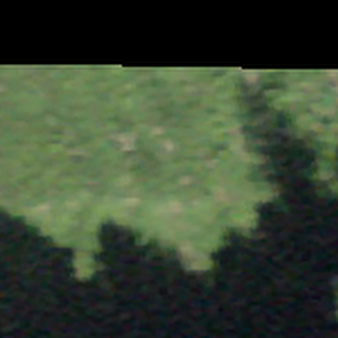
Label: other